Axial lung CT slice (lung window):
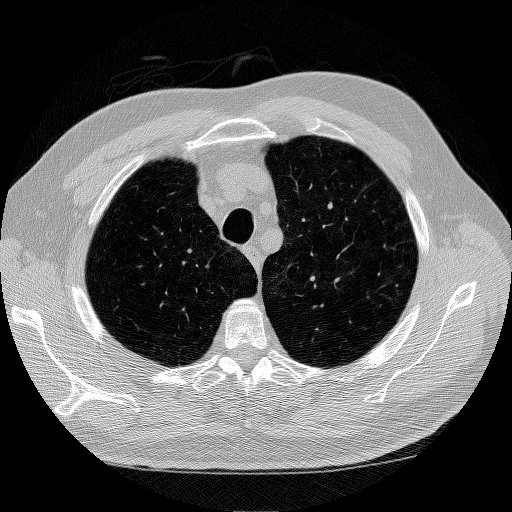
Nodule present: no